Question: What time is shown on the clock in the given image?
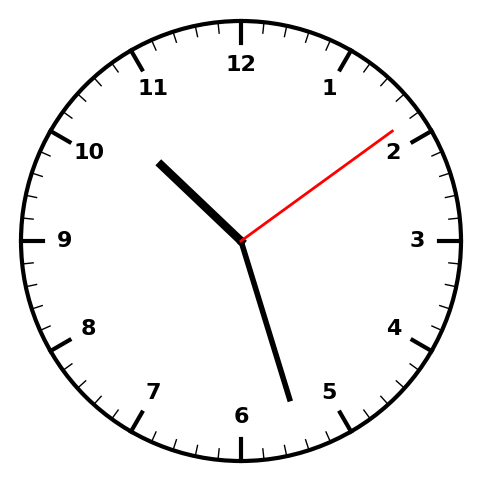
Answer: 10:27:09